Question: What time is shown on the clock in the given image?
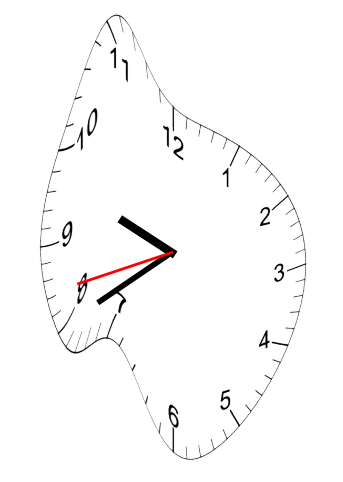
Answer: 09:39:42